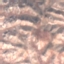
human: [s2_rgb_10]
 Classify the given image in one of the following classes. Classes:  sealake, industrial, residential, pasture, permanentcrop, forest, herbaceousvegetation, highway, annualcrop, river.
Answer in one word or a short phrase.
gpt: HerbaceousVegetation